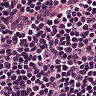
Metastatic tissue present: no